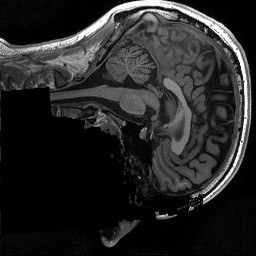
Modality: T1w
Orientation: sagittal
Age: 27
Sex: male
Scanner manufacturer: siemens
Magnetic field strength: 3 T
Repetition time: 2.3 s
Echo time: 0.00298 s